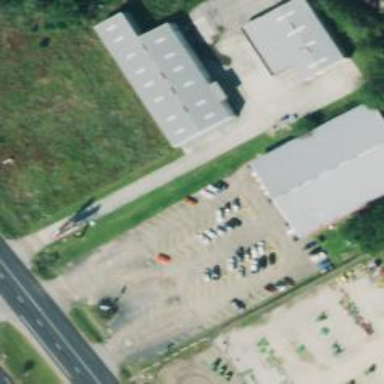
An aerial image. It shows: Commercial building with bowling alley on leisure land.